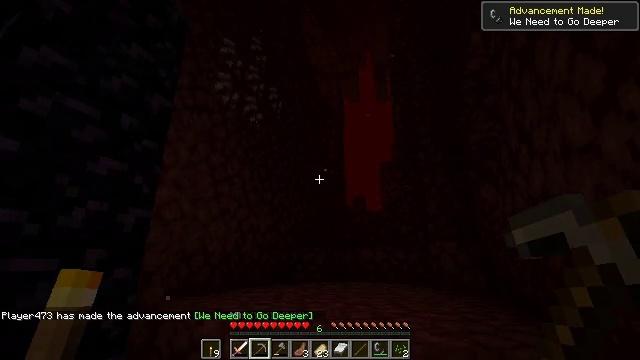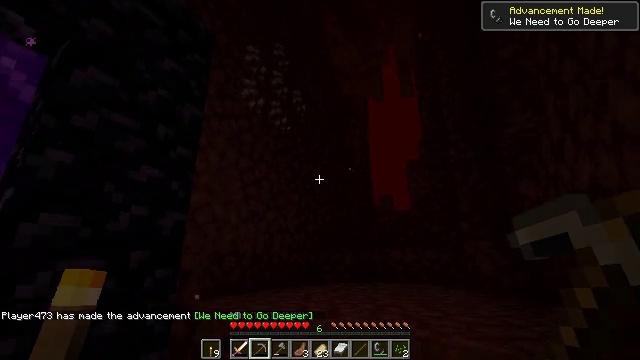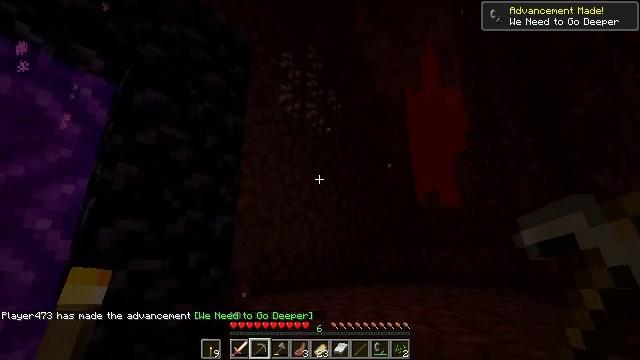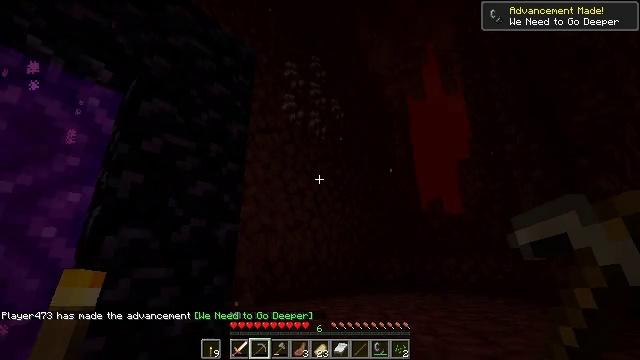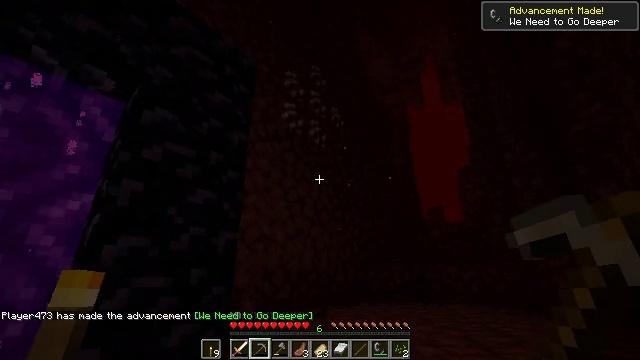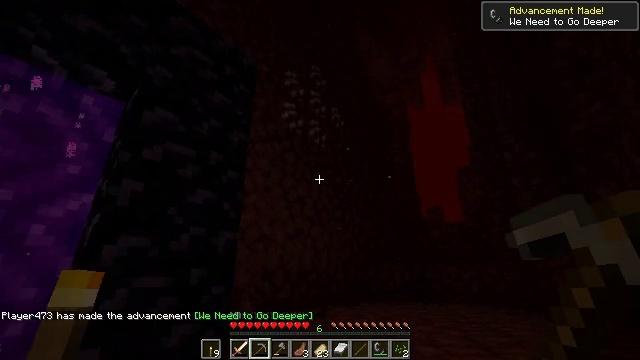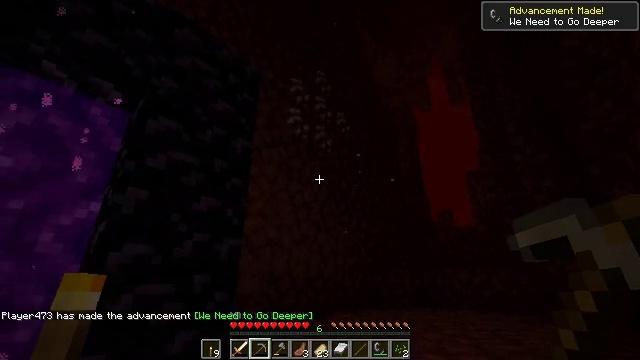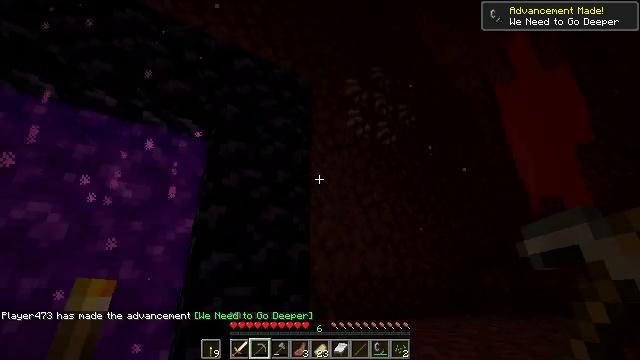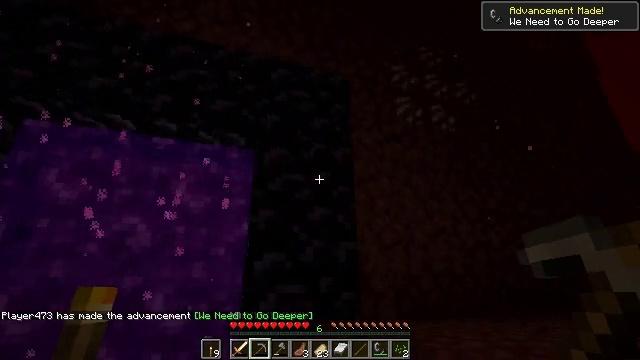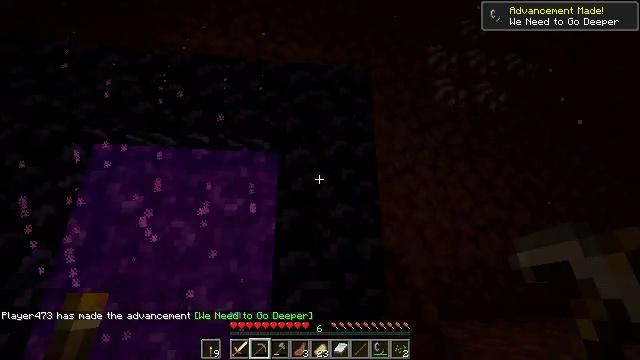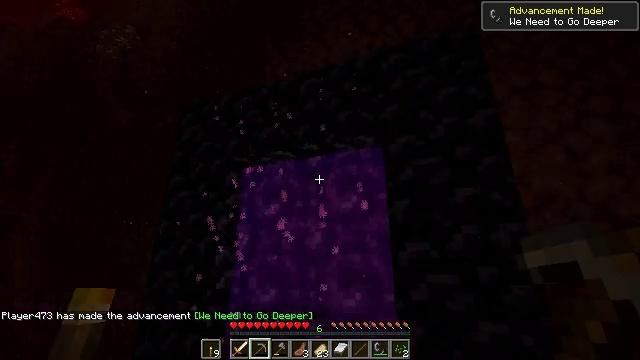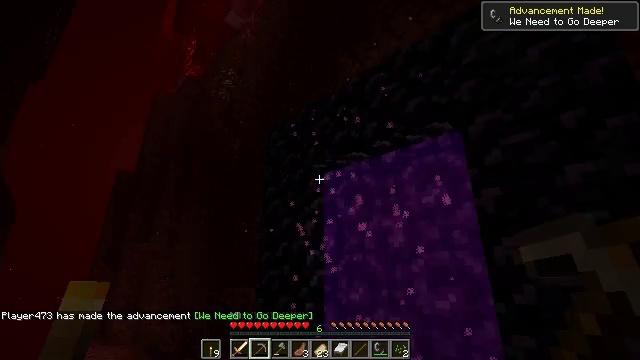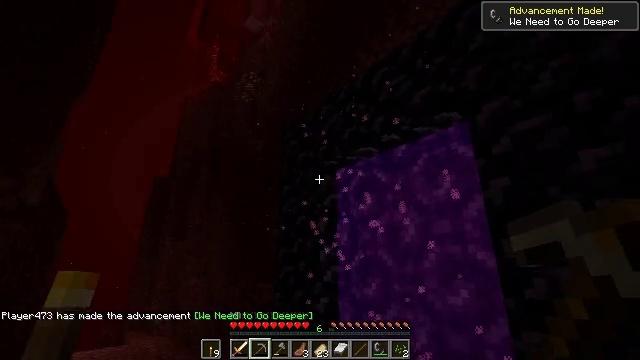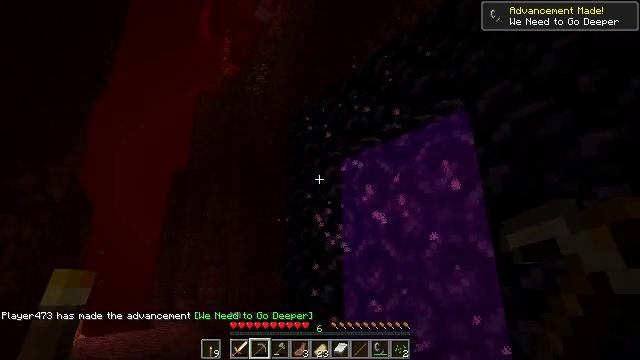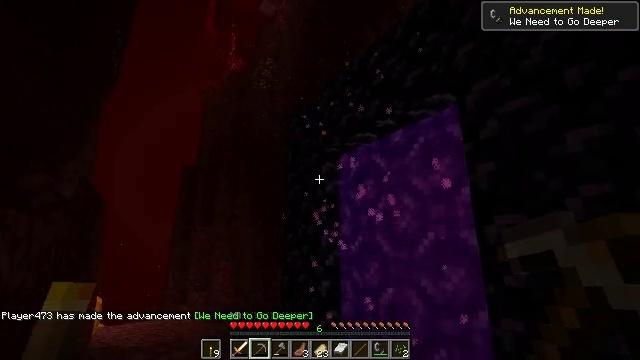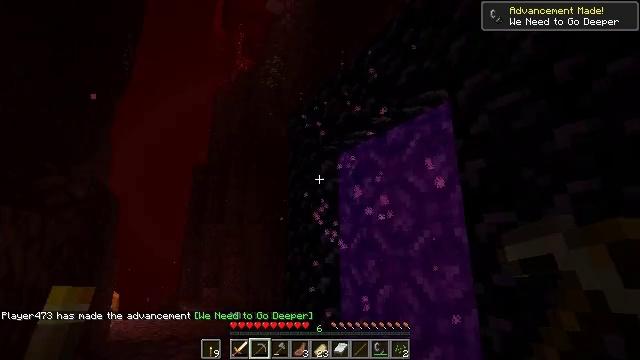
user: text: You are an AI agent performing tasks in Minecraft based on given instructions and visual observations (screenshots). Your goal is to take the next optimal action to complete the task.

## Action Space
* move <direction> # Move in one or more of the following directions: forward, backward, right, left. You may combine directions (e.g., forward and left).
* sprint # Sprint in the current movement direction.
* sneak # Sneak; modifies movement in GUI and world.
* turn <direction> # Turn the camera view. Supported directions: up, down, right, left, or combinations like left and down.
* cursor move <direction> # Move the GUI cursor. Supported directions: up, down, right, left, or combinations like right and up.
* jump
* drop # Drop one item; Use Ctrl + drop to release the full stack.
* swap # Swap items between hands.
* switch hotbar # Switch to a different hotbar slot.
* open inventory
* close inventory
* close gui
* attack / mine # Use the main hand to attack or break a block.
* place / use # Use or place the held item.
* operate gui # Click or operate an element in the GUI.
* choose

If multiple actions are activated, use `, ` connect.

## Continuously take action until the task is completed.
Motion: motion action
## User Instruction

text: Collect netherrack in the Nether.
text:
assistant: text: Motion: turn left
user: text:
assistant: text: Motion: turn left
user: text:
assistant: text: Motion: turn up
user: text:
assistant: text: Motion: turn up
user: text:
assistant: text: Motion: no_op
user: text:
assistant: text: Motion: move right, turn left and up
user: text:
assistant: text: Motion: move right, turn left
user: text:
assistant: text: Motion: move right, turn left
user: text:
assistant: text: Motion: move right, turn left and down
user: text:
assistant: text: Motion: move right, turn left and down
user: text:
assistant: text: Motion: move right, turn left
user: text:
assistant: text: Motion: move right, turn left
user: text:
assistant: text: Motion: move right, turn left and down
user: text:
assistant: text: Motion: move right, turn left and down
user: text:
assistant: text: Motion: turn left
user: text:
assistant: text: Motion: turn left
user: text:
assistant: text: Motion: turn left and down
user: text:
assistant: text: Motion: turn left and down
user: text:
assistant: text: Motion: turn left and down
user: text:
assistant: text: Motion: no_op
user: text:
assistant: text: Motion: no_op
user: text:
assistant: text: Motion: no_op
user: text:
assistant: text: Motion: no_op
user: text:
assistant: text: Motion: no_op
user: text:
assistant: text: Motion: turn down
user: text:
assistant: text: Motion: no_op
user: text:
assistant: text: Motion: no_op
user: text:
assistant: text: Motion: no_op
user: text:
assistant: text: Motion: turn left
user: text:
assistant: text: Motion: move right